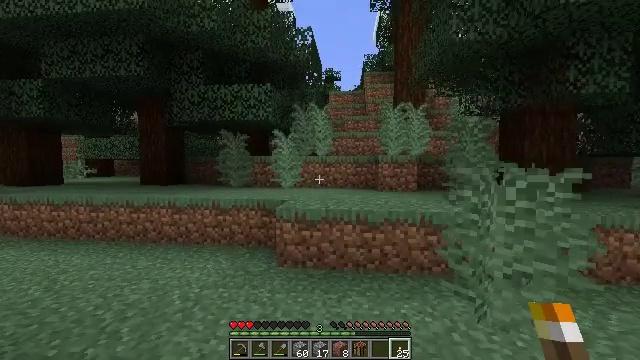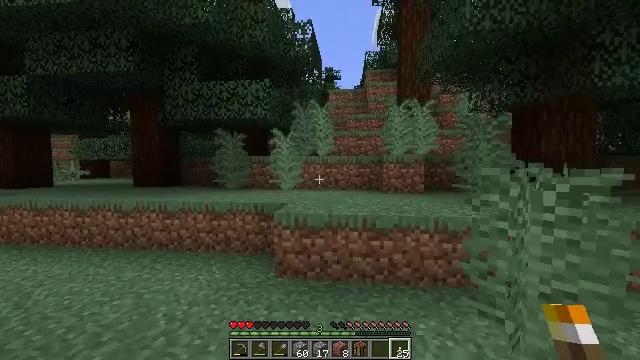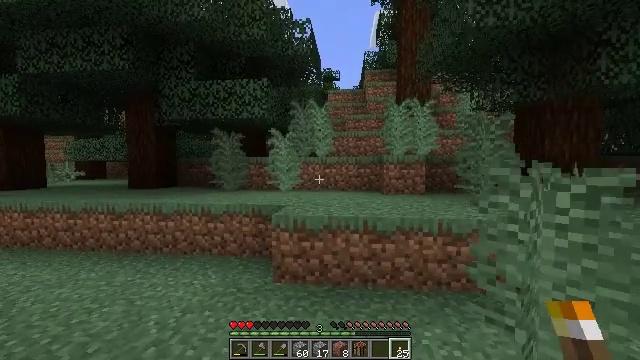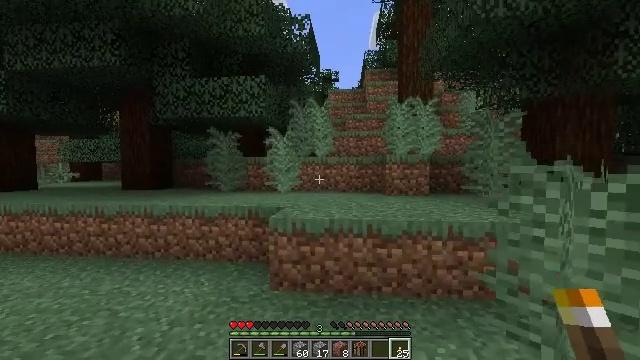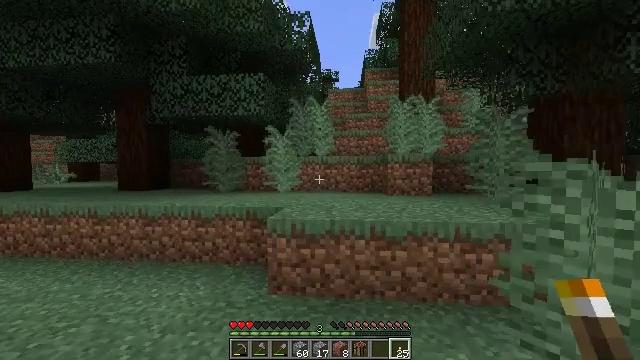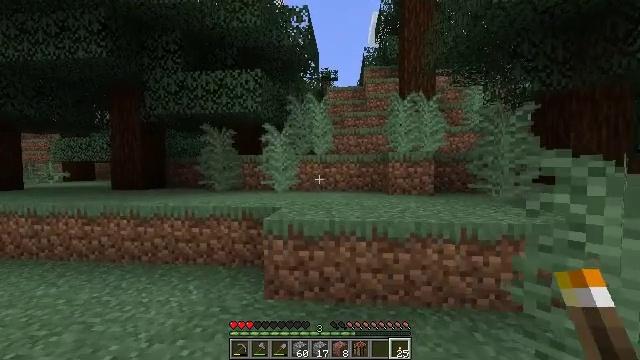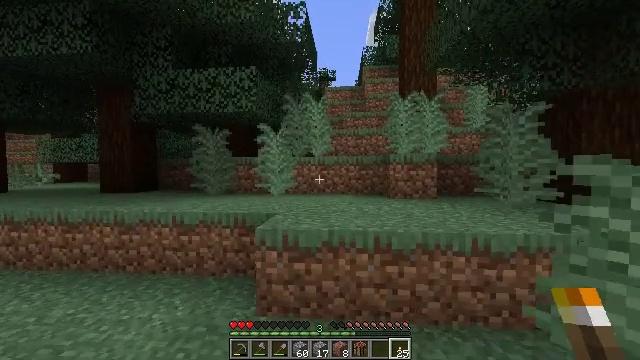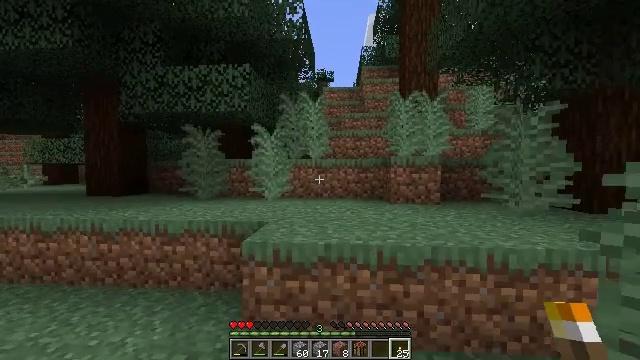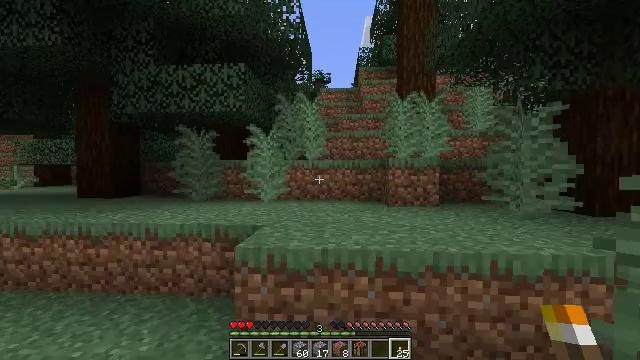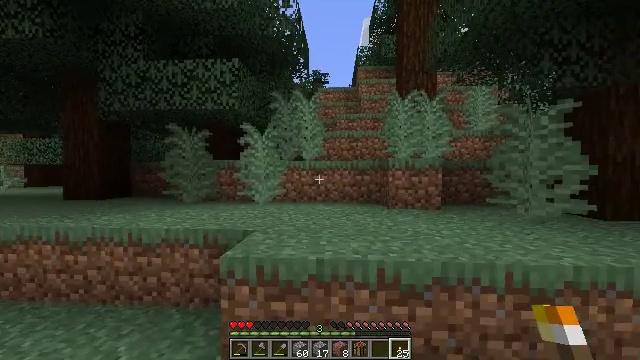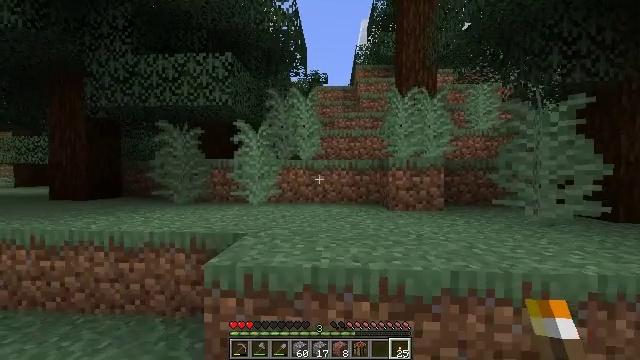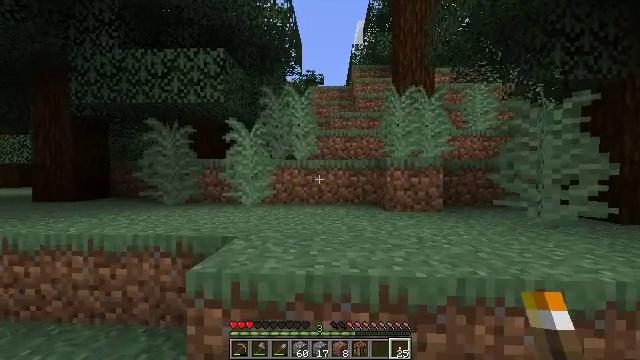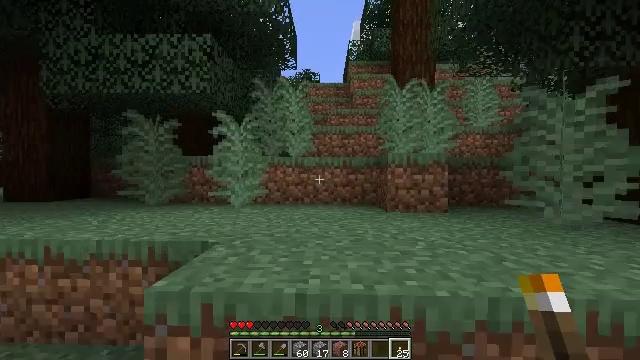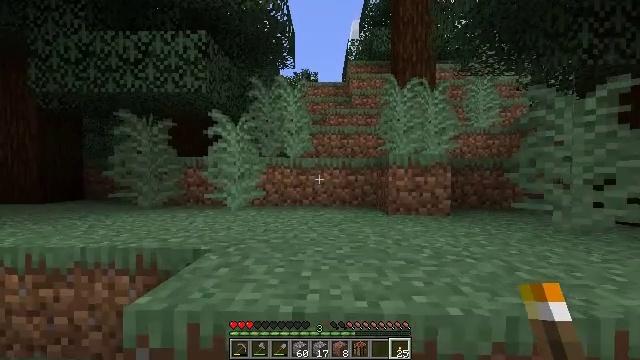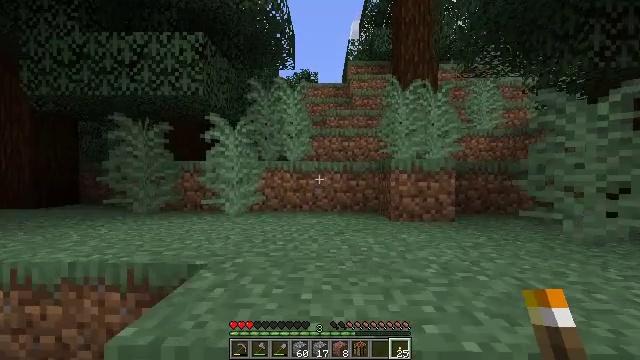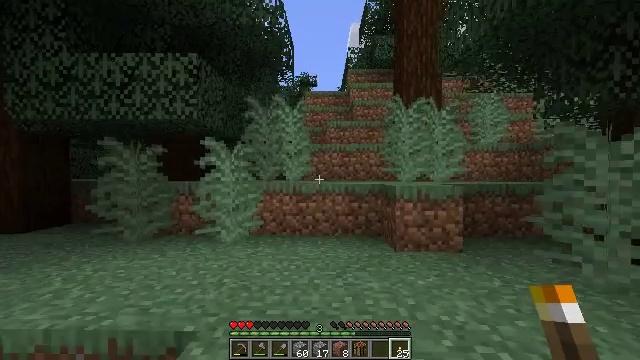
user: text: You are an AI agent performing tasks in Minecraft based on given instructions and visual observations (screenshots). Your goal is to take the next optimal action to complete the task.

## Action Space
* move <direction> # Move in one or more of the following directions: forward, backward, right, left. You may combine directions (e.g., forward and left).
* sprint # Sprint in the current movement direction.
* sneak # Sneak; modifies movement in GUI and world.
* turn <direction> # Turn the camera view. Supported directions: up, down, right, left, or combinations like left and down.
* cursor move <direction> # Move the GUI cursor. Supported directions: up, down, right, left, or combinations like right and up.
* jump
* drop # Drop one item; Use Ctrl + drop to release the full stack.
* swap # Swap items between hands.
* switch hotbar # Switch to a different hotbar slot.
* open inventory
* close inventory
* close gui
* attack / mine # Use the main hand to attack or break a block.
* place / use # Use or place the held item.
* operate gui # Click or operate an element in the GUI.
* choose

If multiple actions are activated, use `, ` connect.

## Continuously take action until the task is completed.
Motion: motion action
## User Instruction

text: Fish and kill the salmon.
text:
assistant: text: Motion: move forward
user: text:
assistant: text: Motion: move forward
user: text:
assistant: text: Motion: move forward
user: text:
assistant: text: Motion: move forward
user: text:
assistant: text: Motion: move forward
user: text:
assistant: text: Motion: move forward
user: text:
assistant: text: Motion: move forward
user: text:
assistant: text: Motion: move forward
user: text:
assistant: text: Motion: move forward
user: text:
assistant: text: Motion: move forward
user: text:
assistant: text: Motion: move forward
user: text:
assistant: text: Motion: move forward
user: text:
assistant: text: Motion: move forward
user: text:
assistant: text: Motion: move forward, jump
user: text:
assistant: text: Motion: move forward, jump
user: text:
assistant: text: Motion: move forward, jump
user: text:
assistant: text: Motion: move forward
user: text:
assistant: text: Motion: move forward
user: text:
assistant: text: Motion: move forward
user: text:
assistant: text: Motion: move forward
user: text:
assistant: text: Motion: move forward
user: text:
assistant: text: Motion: move forward
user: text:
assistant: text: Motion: move forward
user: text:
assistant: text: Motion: move forward
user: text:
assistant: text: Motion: move forward
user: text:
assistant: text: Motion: move forward
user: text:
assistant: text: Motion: move forward
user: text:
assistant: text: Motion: move forward
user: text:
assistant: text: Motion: move forward, turn right
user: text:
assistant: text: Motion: move forward